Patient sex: F
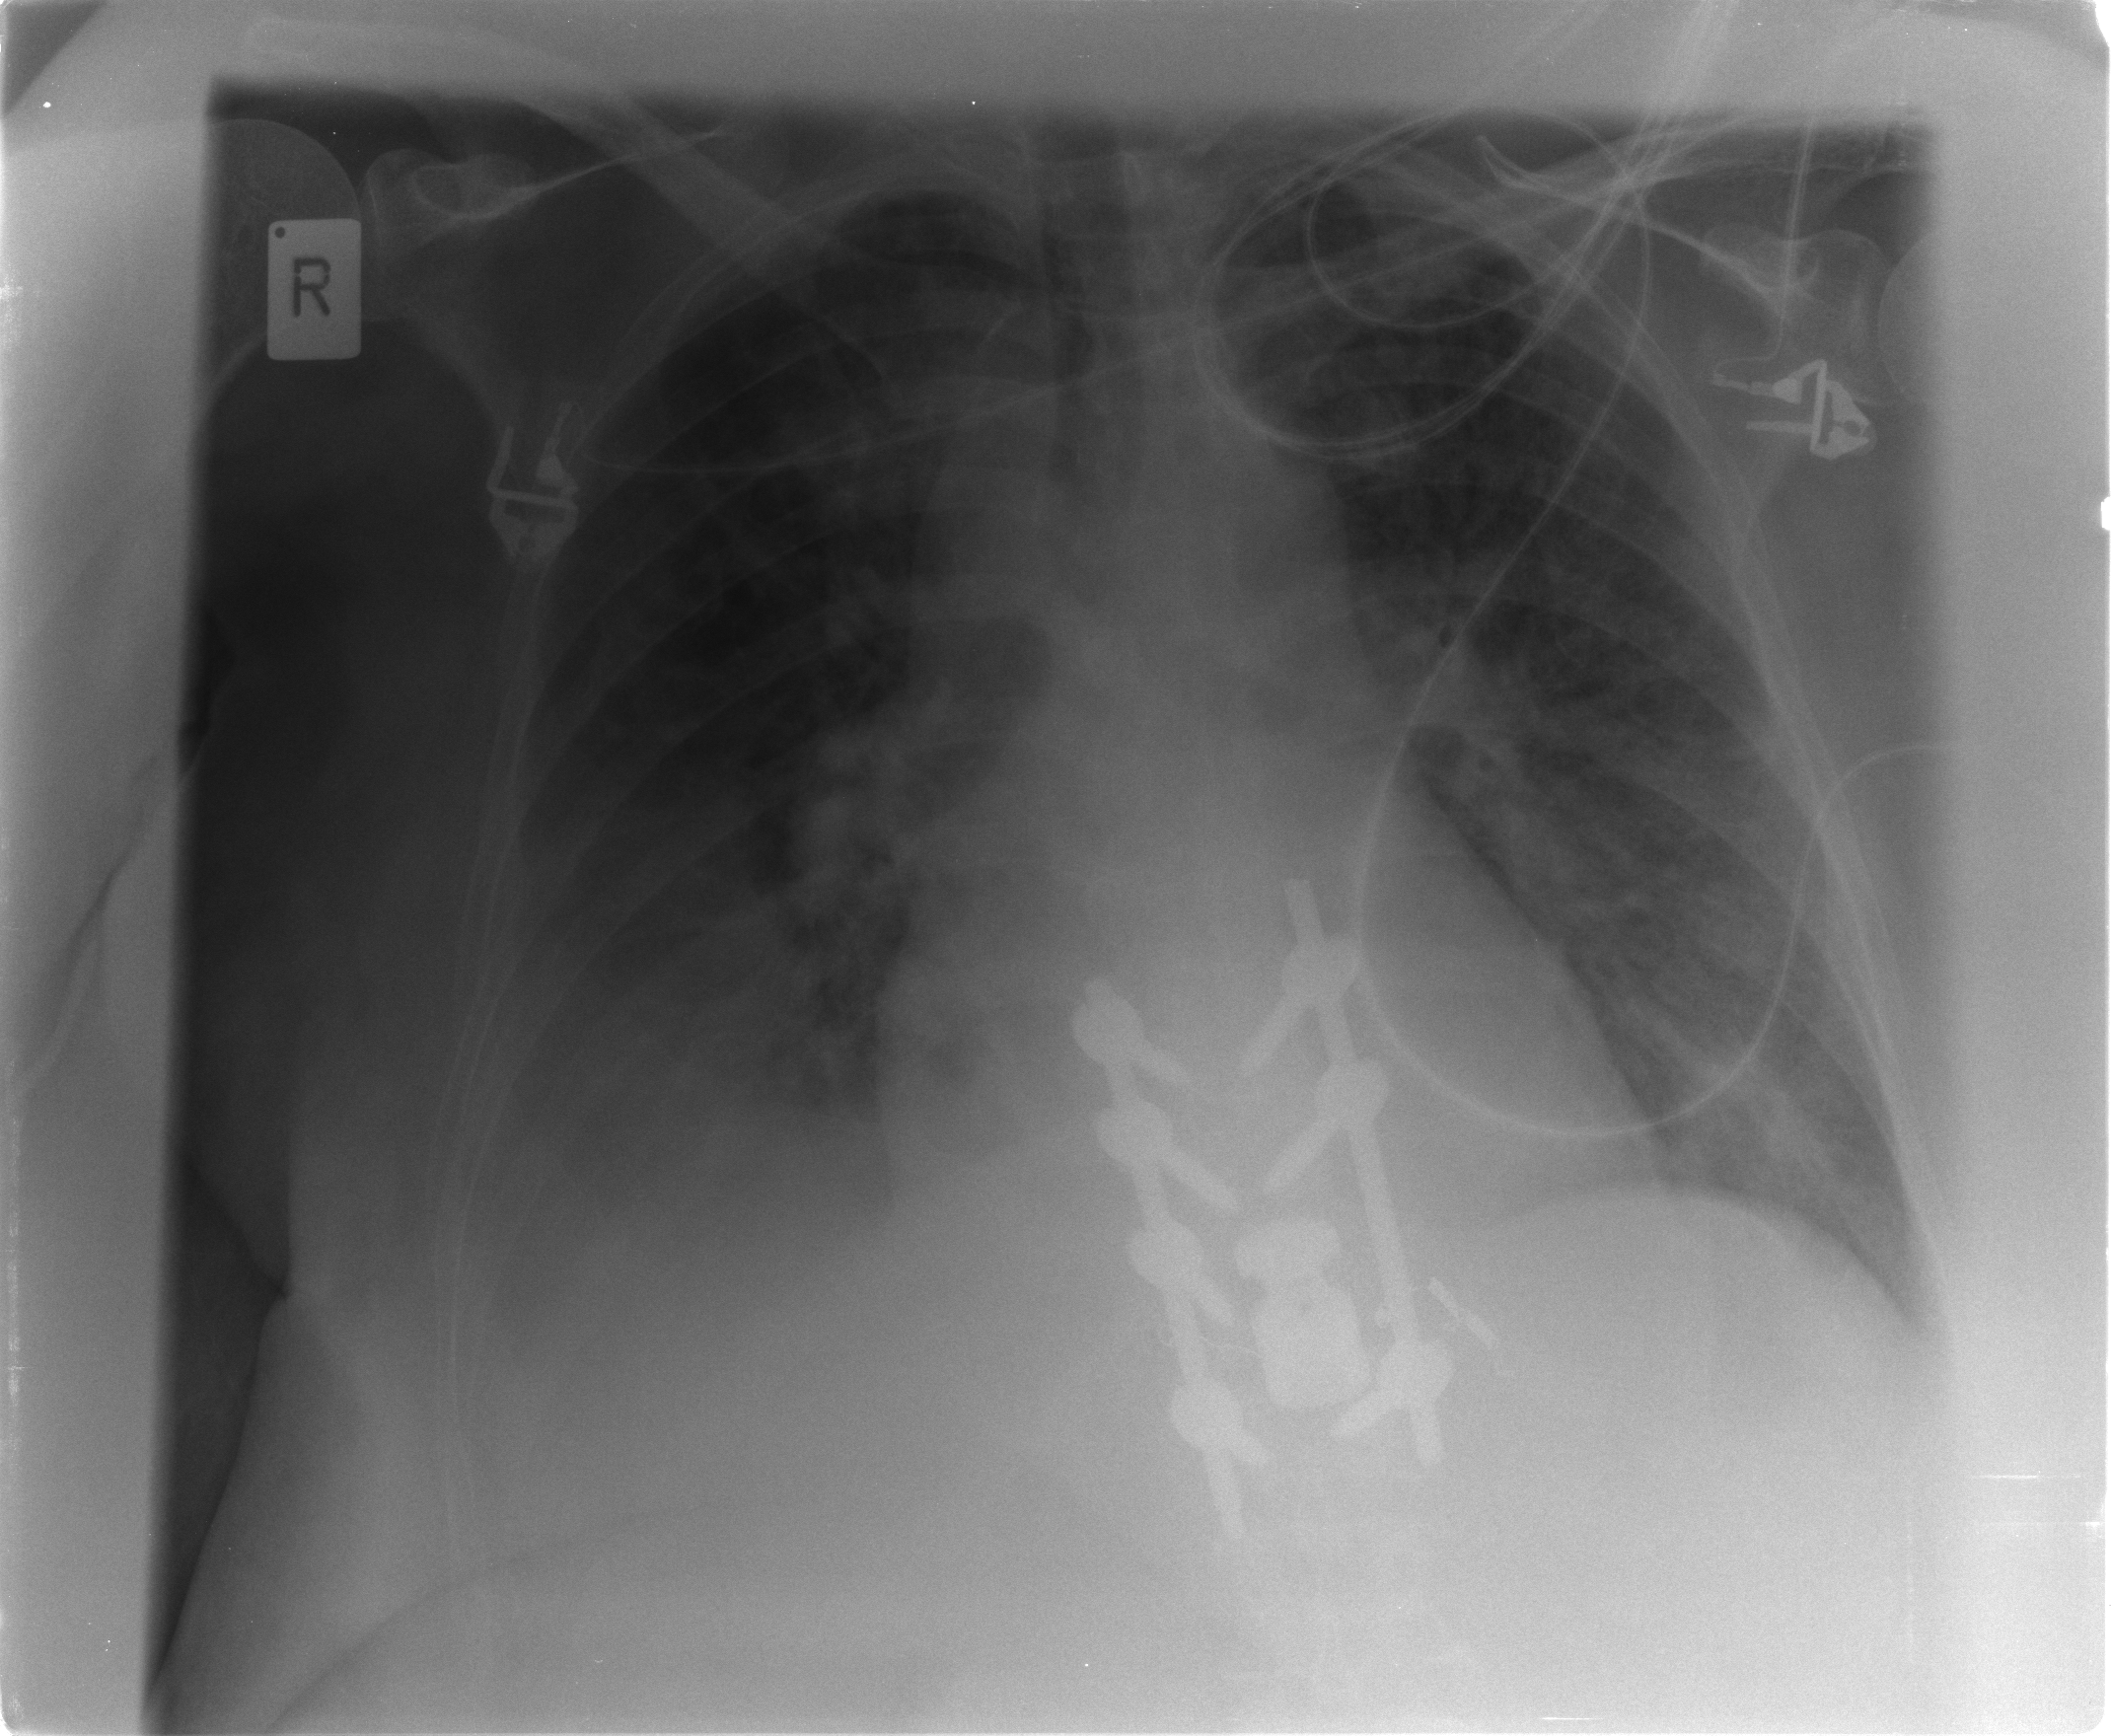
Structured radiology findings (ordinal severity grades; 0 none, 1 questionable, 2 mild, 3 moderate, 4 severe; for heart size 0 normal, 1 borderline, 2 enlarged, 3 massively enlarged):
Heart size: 0
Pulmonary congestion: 3
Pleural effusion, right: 3
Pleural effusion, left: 1
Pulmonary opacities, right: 2
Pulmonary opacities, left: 2
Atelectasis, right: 3
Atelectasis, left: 2